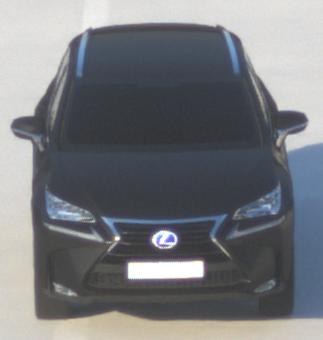
Make: Lexus
Model: NX 300h
Detailed model: NX (AZ1)
Model produced from: 2017/11
Model produced until: 2018/08
Doors: 5
Color: black
Road condition: dry road
Daytime: sunrise or sunset
Contrast: medium contrast